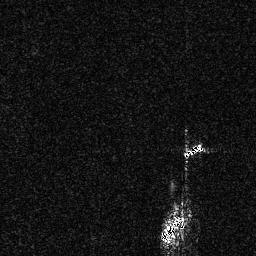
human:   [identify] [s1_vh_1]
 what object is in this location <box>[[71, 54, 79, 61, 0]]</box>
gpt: <ref>1 small ship at the right</ref>

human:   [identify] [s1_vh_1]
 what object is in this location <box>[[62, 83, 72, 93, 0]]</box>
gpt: <ref>1 medium ship at the bottom</ref>